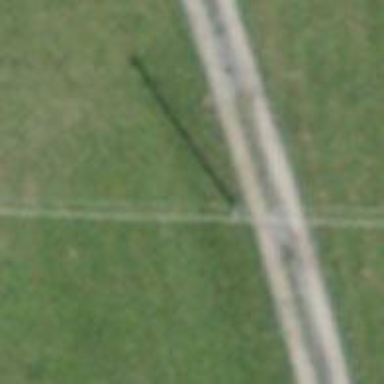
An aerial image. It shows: Power pole.